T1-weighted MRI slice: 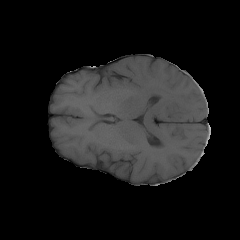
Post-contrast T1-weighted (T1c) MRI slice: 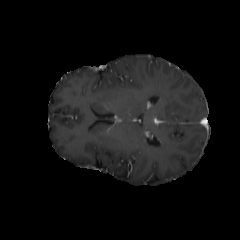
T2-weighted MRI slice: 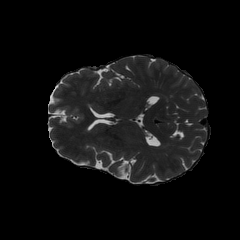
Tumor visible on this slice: no